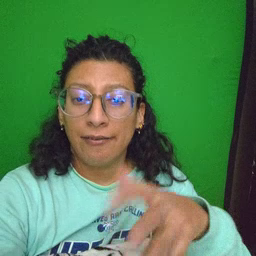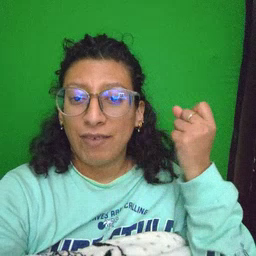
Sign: fast